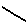
Label: line